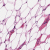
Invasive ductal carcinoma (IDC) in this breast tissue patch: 0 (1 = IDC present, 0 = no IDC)